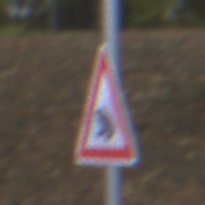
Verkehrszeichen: AmphibienwanderungRechts
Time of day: MorningAfternoon
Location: Outdoor (Urban)
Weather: Overcast
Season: NotSpecified
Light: Natural